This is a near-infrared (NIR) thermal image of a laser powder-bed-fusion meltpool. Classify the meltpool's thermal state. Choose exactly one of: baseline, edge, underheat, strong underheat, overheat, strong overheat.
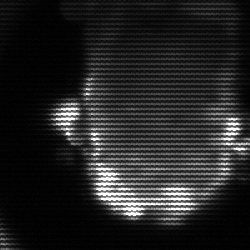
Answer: baseline